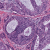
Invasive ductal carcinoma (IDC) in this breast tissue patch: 1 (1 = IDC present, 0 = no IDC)